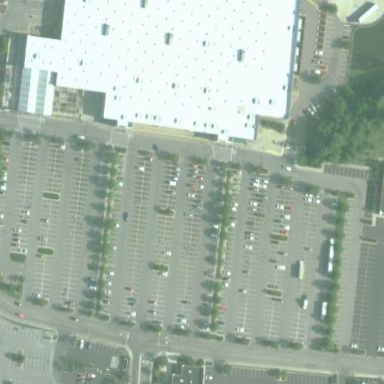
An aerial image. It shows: Retail area.